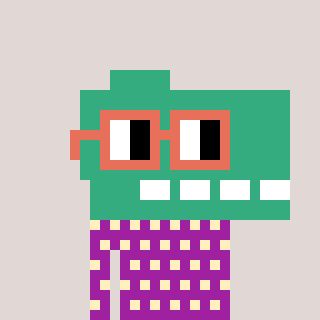
a pixel art character with square orange glasses, a dino-shaped head and a magenta-colored body on a warm background